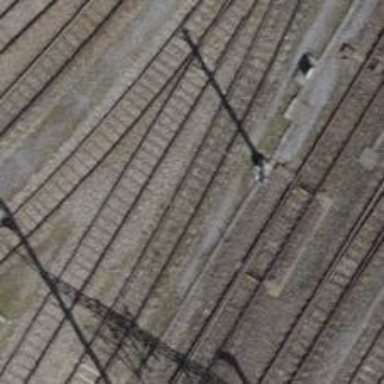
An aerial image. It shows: Single-track electrified rail service spur with contact line.